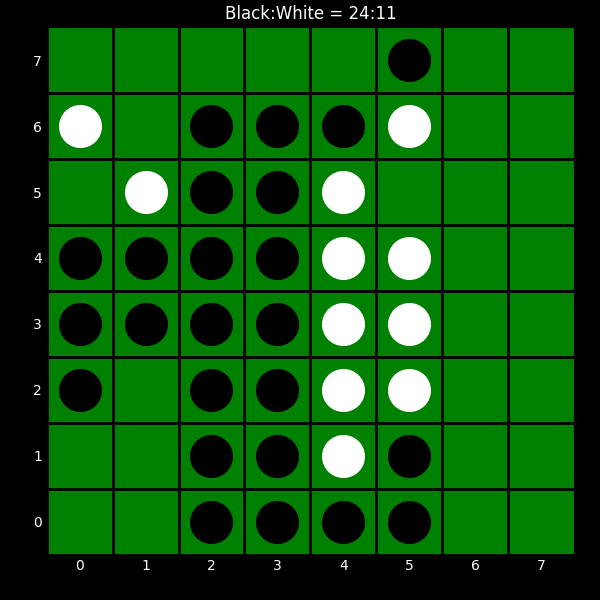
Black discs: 24
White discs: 11